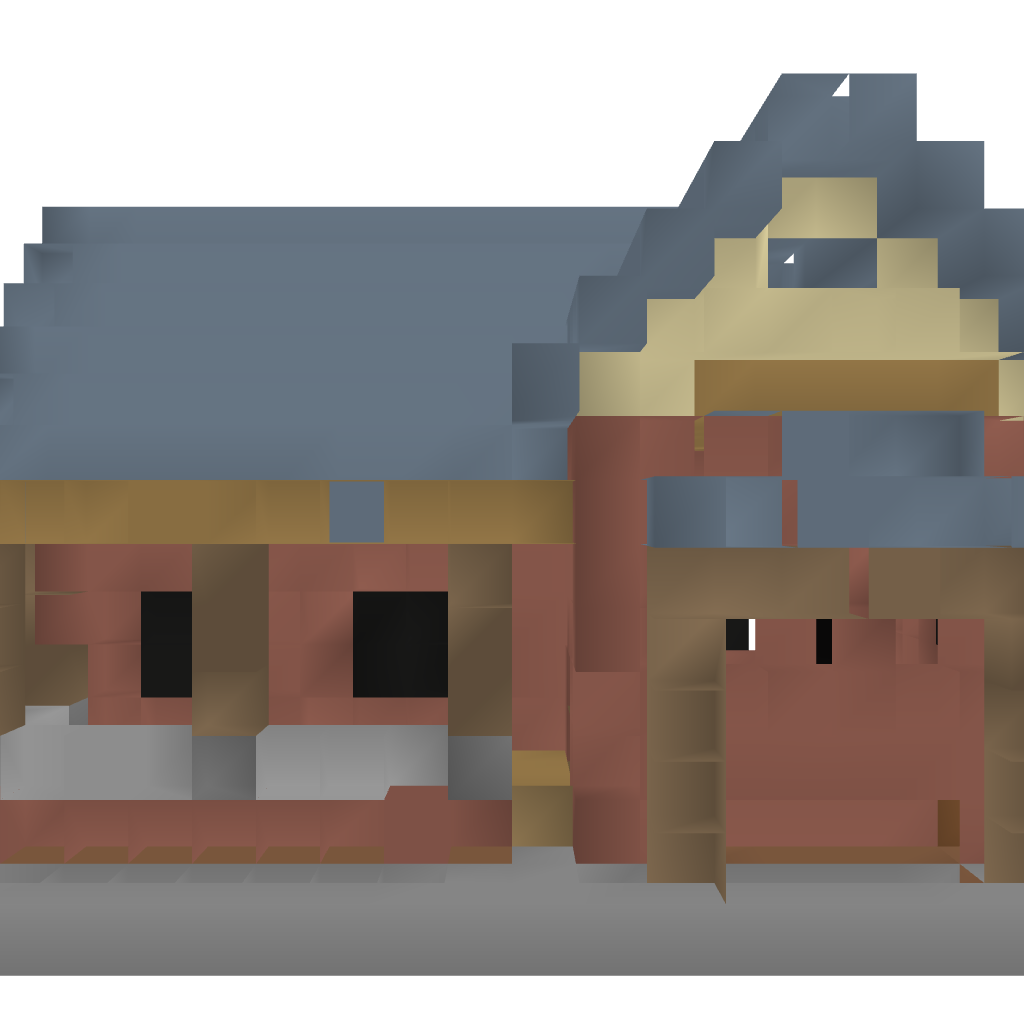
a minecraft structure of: Little brick house